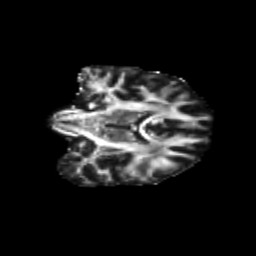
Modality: FA
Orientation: coronal
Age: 41
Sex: female
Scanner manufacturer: siemens
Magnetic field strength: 3 T
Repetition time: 1.8 s
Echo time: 0.07 s